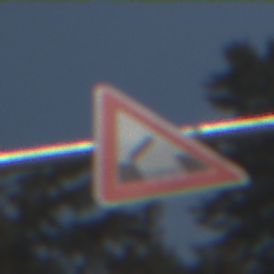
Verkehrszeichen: BeweglicheBruecke
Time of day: Midday
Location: Outdoor (Nature)
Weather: PartlyCloudy
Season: NotSpecified
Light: Natural